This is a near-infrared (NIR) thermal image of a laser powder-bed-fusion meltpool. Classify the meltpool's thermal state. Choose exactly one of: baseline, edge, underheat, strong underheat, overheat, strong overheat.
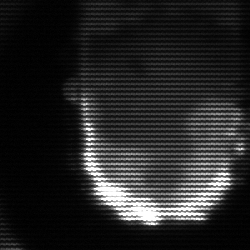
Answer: baseline